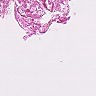
Metastatic tissue present: no